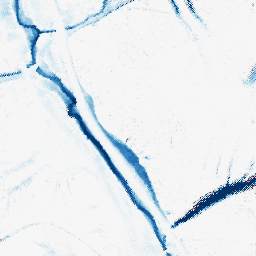
Category: morphological
Decomposition family: morphological
Decomposition parameters: operation: closing
size: 10
Upsampling method: regularized
Upsampling parameters: scale: 4
lambda_reg: 0.1
Upsampling scale: 4